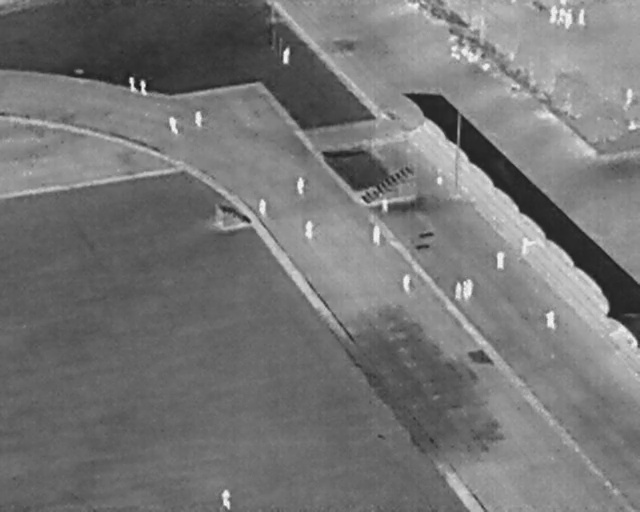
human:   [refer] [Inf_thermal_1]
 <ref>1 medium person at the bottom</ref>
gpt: <box>[[33, 96, 36, 98, 2]]</box>

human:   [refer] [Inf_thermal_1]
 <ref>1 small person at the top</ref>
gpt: <box>[[43, 10, 46, 11, 2]]</box>

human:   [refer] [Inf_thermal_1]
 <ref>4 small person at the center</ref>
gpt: <box>[[45, 35, 48, 36, 2], [39, 39, 42, 41, 2], [67, 33, 69, 35, 2], [58, 39, 61, 40, 2]]</box>

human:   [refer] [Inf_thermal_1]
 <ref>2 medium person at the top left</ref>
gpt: <box>[[19, 15, 22, 17, 2], [25, 23, 28, 25, 2]]</box>

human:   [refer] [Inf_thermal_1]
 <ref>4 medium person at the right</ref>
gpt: <box>[[84, 61, 87, 63, 2], [76, 49, 79, 51, 2], [71, 55, 74, 57, 2], [70, 56, 73, 57, 2]]</box>

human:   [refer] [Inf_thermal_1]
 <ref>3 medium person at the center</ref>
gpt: <box>[[62, 54, 65, 56, 2], [57, 45, 60, 46, 2], [46, 43, 50, 45, 2]]</box>

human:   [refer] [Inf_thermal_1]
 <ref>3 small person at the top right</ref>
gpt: <box>[[89, 2, 92, 4, 2], [84, 2, 87, 3, 2], [86, 2, 89, 4, 2]]</box>

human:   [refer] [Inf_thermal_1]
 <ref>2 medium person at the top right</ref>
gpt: <box>[[87, 2, 90, 4, 2], [96, 18, 100, 20, 2]]</box>